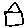
Label: house